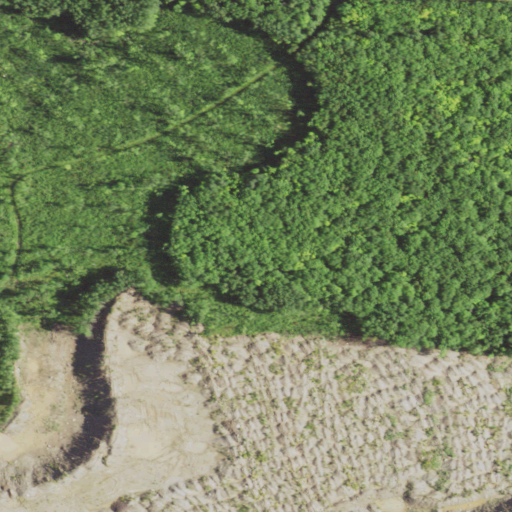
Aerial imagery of ridge(s) in Minnesota named Laurentian Divide containing deciduous forest, barren land, and mixed forest